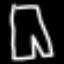
Label: pants